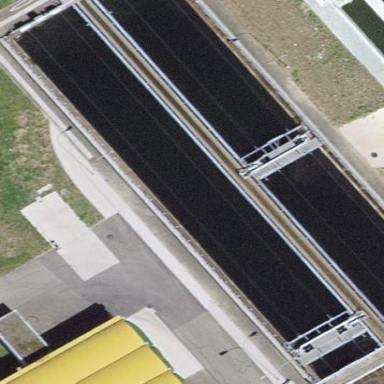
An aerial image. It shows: Image of wastewater.